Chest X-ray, PA view. Patient: 56 years old, sex M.
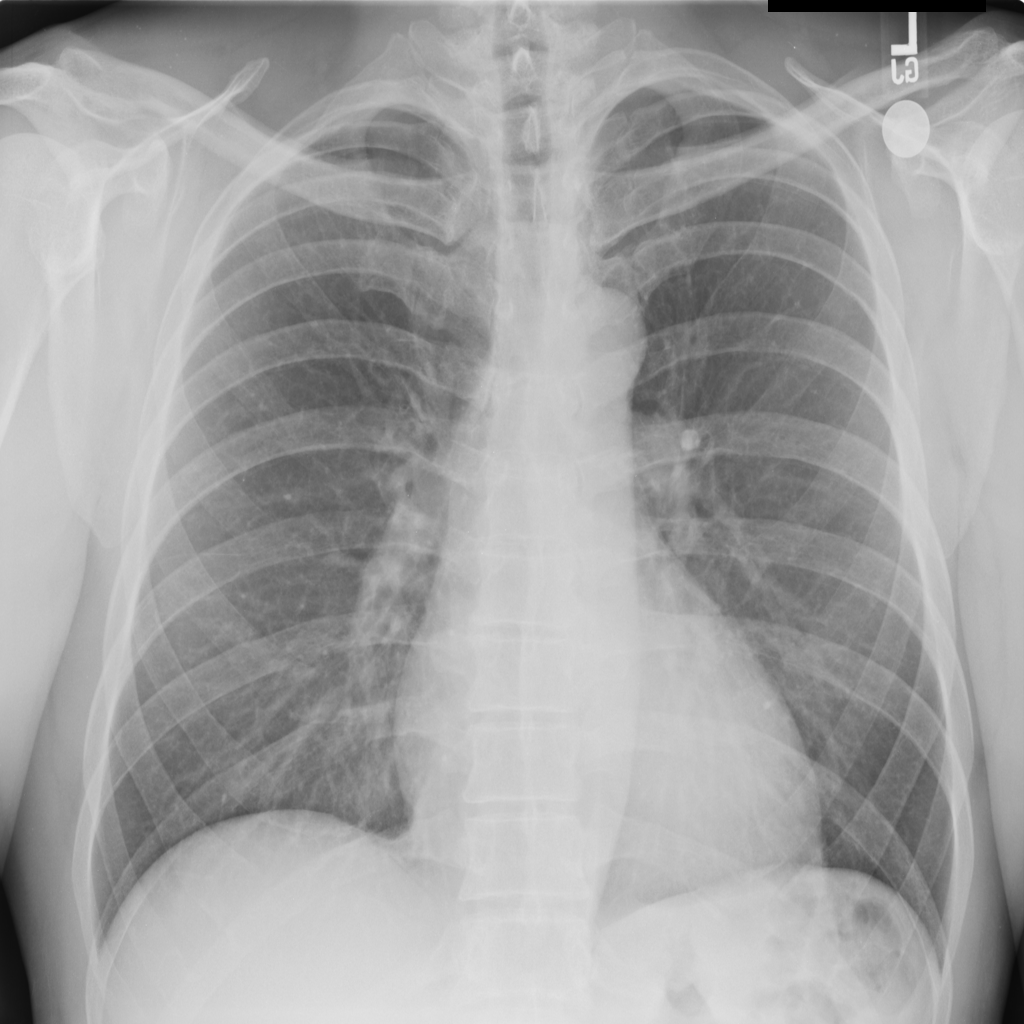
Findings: No Finding